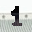
Label: 1